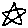
Label: star